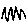
Label: zigzag